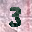
Label: 3